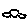
Label: car